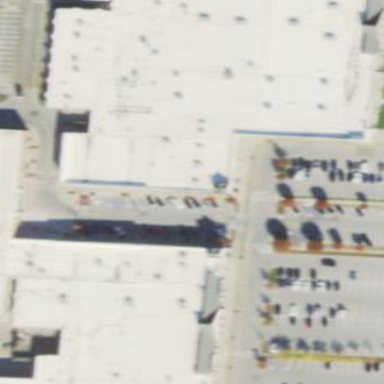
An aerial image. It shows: Retail building.